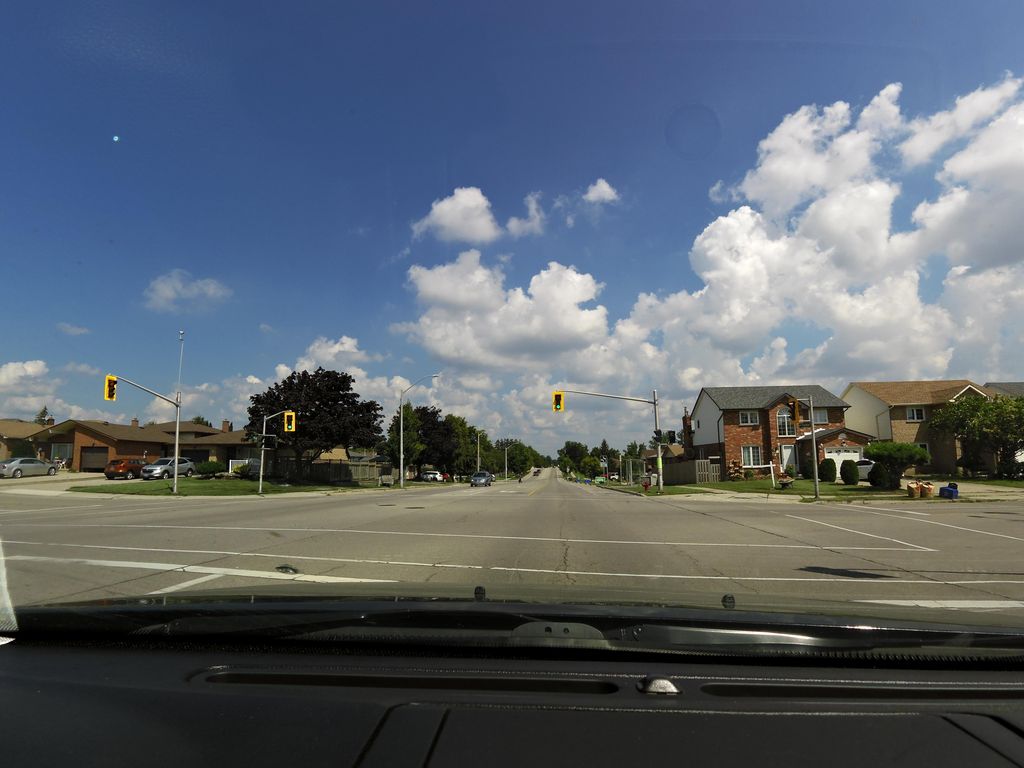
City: hamilton